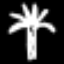
Label: palm tree